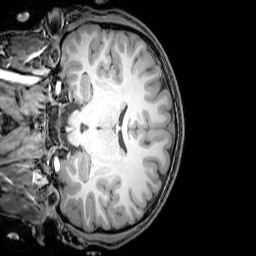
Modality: T1w
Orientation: coronal
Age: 24
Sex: male
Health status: healthy
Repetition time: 0.081 s
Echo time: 0.037 s